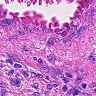
Metastatic tissue present: yes